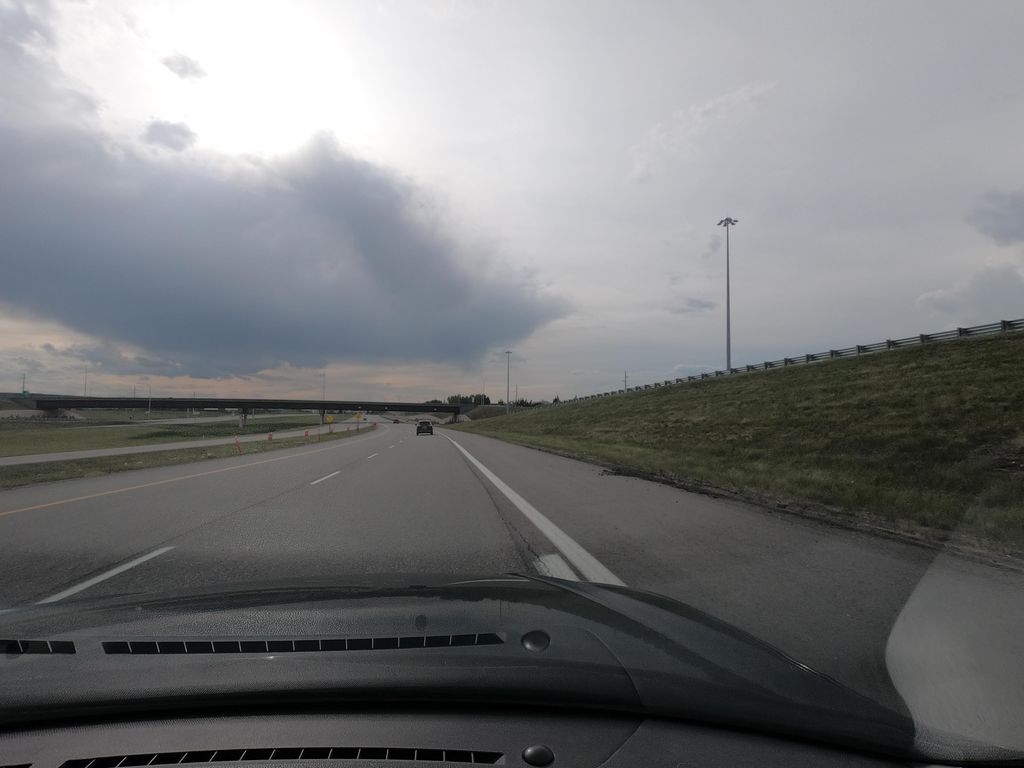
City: calgary